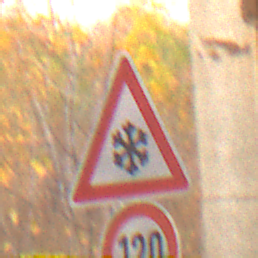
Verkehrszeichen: SchneeOderEisglaette
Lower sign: Geschwindigkeit120
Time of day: SunriseSunset
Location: Roofed (Suburban)
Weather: Clear
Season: NotSpecified
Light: Natural